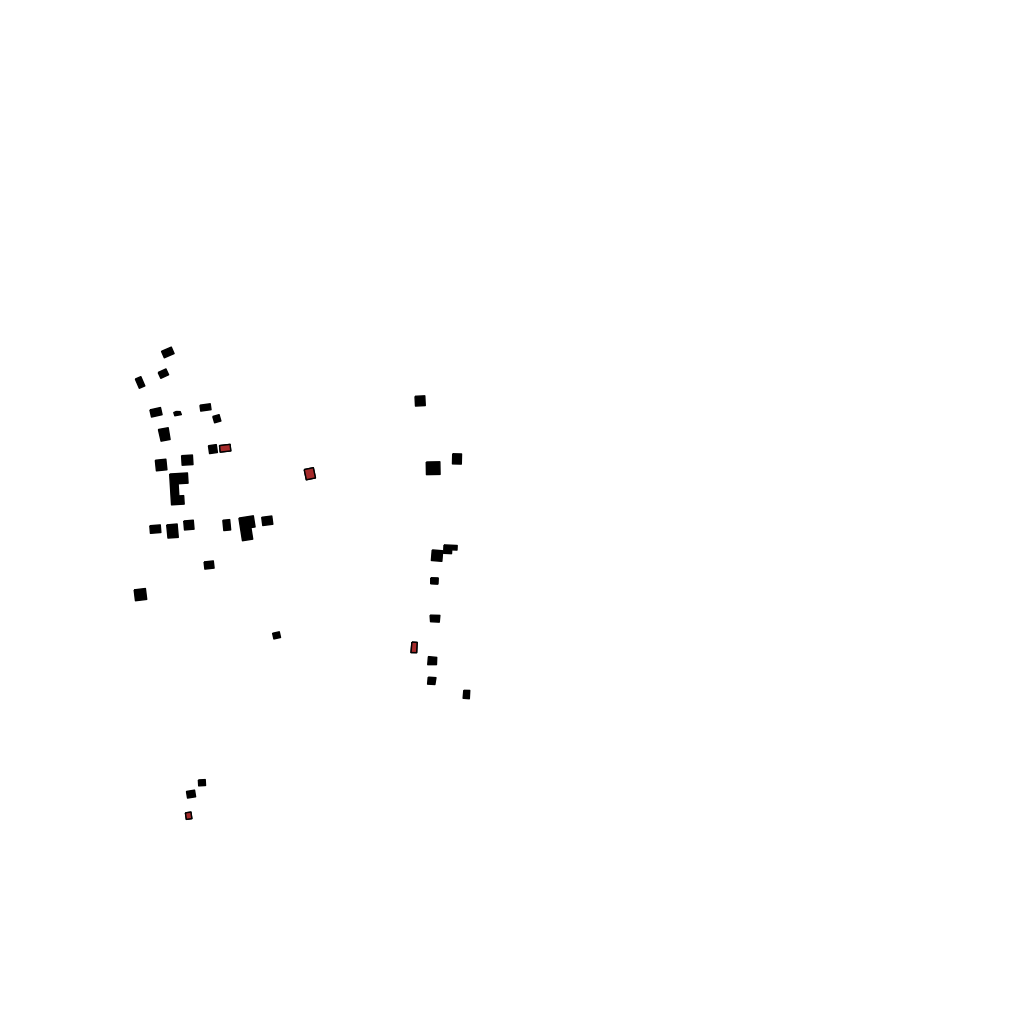
Tags: overhead vector_map, residential, individual_rise, low_rise, density_1, Building, Facility, 1.0 km²